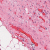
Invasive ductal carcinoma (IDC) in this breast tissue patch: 1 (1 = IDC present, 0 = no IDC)